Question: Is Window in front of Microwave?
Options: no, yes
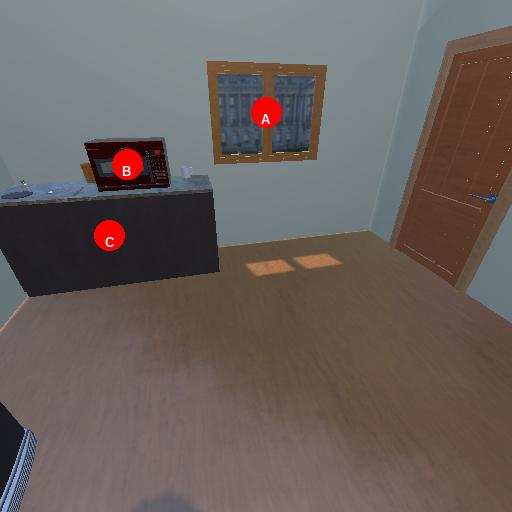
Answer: no